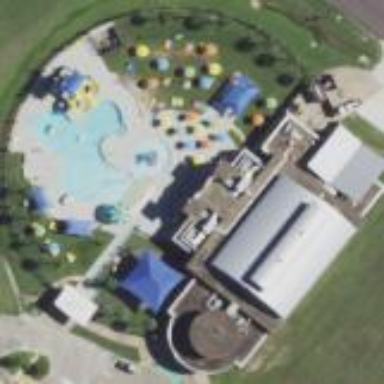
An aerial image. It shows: Sports center specializing in swimming activities located on leisure land.